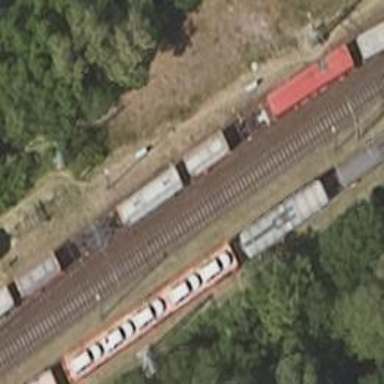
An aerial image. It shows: Railway track with contact lines for electrification.